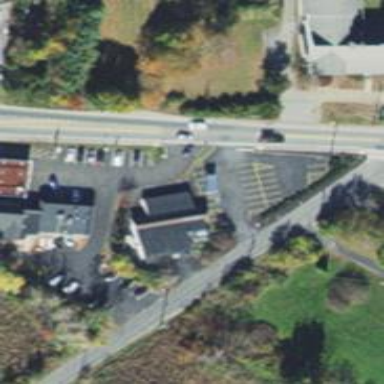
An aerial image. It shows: Veterinary facility.